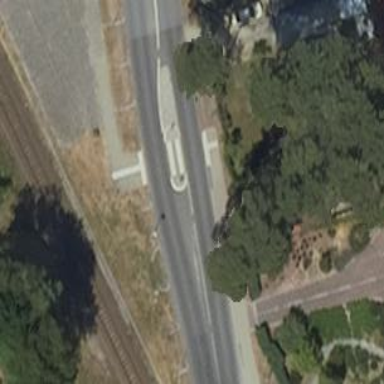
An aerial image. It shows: Uncontrolled crossing with pedestrian island.